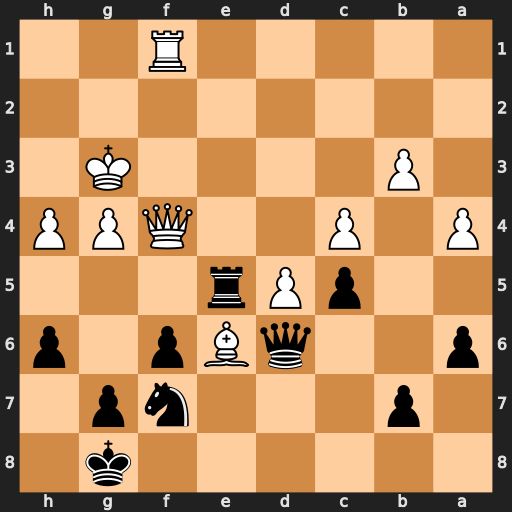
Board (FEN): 6k1/1p3np1/p2qBp1p/2pPr3/P1P2QPP/1P4K1/8/5R2
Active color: b
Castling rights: -
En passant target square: -
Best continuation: g5 hxg5 hxg5 Qxe5 Qxe5+